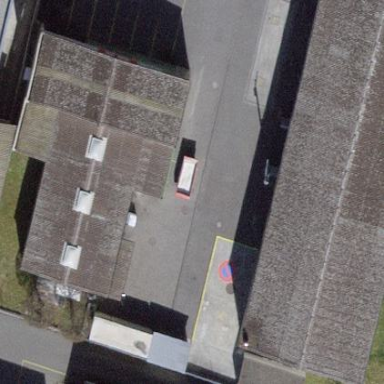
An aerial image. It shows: Garage.